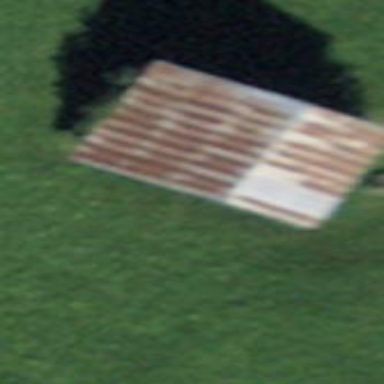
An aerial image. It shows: Barn.